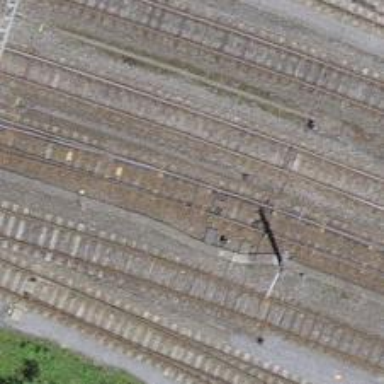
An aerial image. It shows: Railway switch.